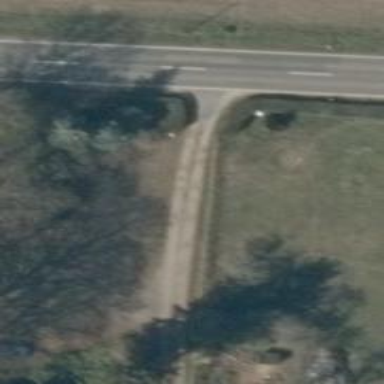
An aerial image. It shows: Compacted service road.